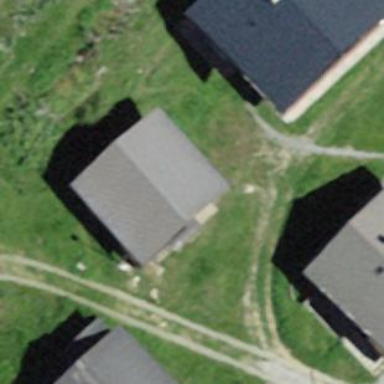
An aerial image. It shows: Part of building.